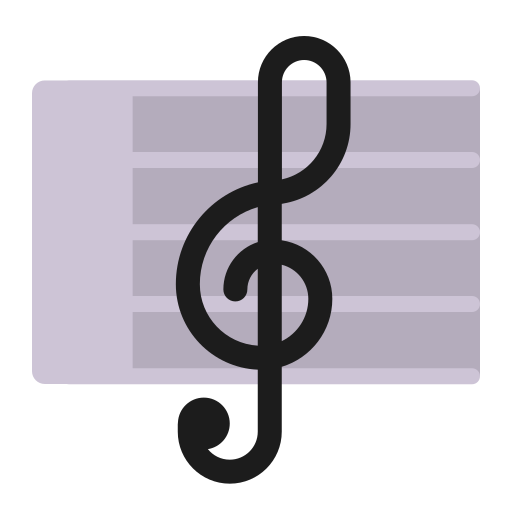
musical score flat